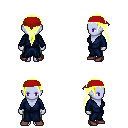
a pixel art fantasy rpg character, female body template, dark elf, purple skin, blue robe, teal pants, gold ponytail hairstyle, red bandana, maroon shoes, four views (front, back, left, right), 2x2 character sprite sheet, small pixel art, hard edges, no anti-aliasing